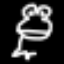
Label: frog